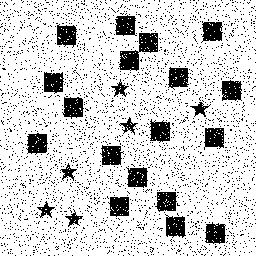
Squares: 18
Triangles: 0
Stars: 6
Total shapes: 24